Question: I can't delete field from firestore
'''
else if(starPosition == 0){
Map<String, Object> deleteRating = new HashMap<>();
deleteRating.put(inititalRating + "_star", documentSnapshot.getLong(inititalRating + "_star") - 1);
deleteRating.put("average_rating", String.valueOf(calculateAverageRating(starPosition-inititalRating,true)));
deleteRating.put("total_ratings", documentSnapshot.getLong("total_ratings") - 1);
firebaseFirestore.collection("PRODUCTS").document(productID)
.update(deleteRating).addOnCompleteListener(new OnCompleteListener<Void>() {
@Override
public void onComplete(@NonNull Task<Void> task) {
if (task.isSuccessful()) {
Map<String, Object> ratingUpdate = new HashMap<>();
ratingUpdate.put("list_size", DBqueries.myRatedIds.size() - 1);
ratingUpdate.put("product_ID_" + DBqueries.myRatedIds.size(), FieldValue.delete());
ratingUpdate.put("rating_" + DBqueries.myRatedIds.size(), FieldValue.delete());
firebaseFirestore.collection("USERS").document(currentUser.getUid()).collection("USER_DATA").document("MY_RATINGS")
.update(ratingUpdate).addOnCompleteListener(new OnCompleteListener<Void>() {
@Override
public void onComplete(@NonNull Task<Void> task) {
}
});
}
}
});
}
'''
There field is not deleted I used here FieldValue.delete()

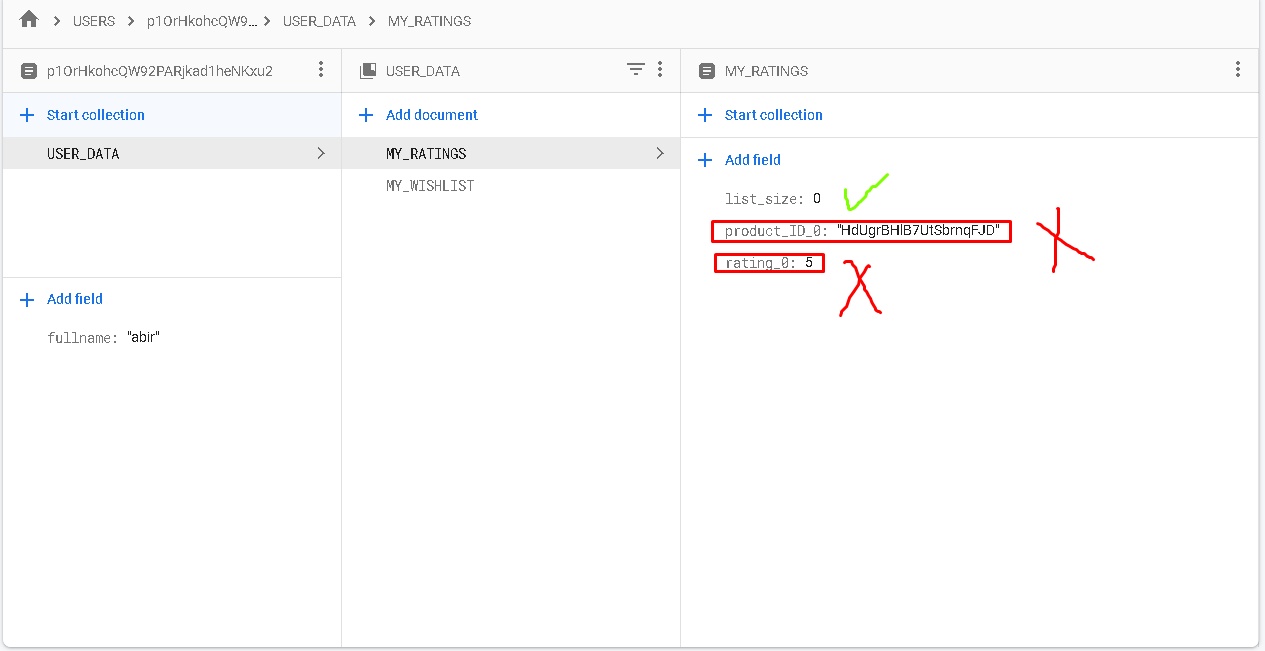
Answer: Your counter is off by one. You run:
'''
Map<String, Object> ratingUpdate = new HashMap<>();
ratingUpdate.put("list_size", DBqueries.myRatedIds.size() - 1);
ratingUpdate.put("product_ID_" + DBqueries.myRatedIds.size(), FieldValue.delete());
ratingUpdate.put("rating_" + DBqueries.myRatedIds.size(), FieldValue.delete());
firebaseFirestore.collection("USERS").document(currentUser.getUid()).collection("USER_DATA").document("MY_RATINGS")
'''
Since the screenshot shows 'list_size' as 0, that means 'DBqueries.myRatedIds.size()' is 1. So you're deleting the 'product_ID_1' and 'rating_1' fields, which are indeed not/no longer present in the document.
If you want to delete the '0' index fields, you'll need to use 'DBqueries.myRatedIds.size() - 1' there too.